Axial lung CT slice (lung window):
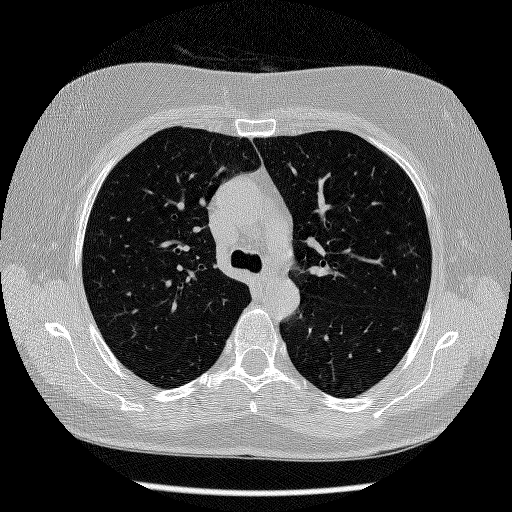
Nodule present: no